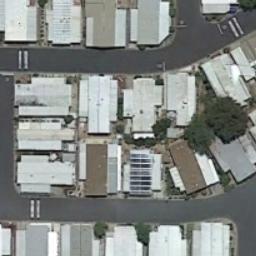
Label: mobile_home_park